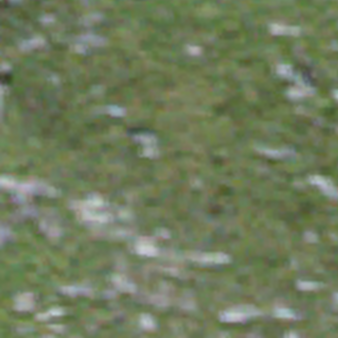
Label: other